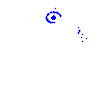
Particle: pion